Question: I am using Python v2.7 for this work.
As an input i have a relatively white image with a clear black line on it. The line is always linear, no polynomial of second or above order. The line can be anyway on the image
I am trying to define the equation of this line in the form of y = ax +b
Currently my approach would be to find which pixel belongs to the line then do a linear regression to get the equation. But i am trying to find out which function in python i need to use to achieve this and this is where I would need some help
Or maybe you have an even simpler way of doing it.
adding one image as example

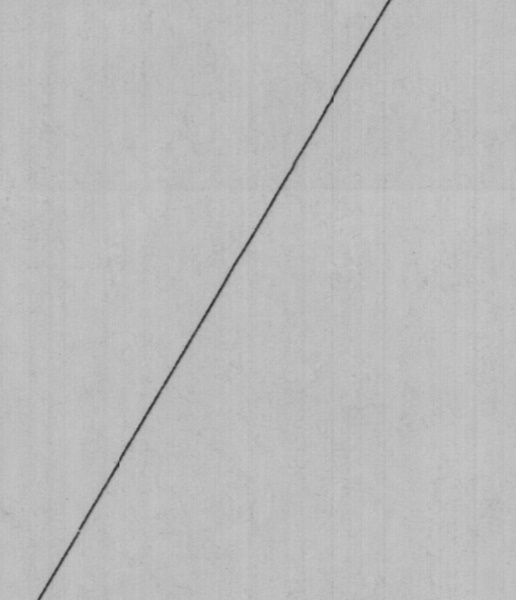
Answer: Okay so i found the way i wanted to do quite simply in the end
'''
def estimate_coef(x, y):
# number of observations/points
n = np.size(x)
# mean of x and y vector
m_x, m_y = np.mean(x), np.mean(y)
# calculating cross-deviation and deviation about x
SS_xy = np.sum(y*x) - n*m_y*m_x
SS_xx = np.sum(x*x) - n*m_x*m_x
# calculating regression coefficients
a = SS_xy / SS_xx
b = m_y - a*m_x
return(a, b)
# MAIN CODE
# 1. Read image
# 2. find where the pixel belonging to the line are located
# 3. perform linear regression to get coeff
image = [] # contain the image read
# for all images to analyze
for x in range(len(dut.images)):
print "
image ",x, dut.images[x]
# read image (convert to greyscale)
image = imread(dut.images[x], mode="L")
height = image.shape[0] - 1
threshold = (np.min(image) + np.max(image)) / 2
line = np.where(image < threshold) #get coordinate of the pixel belonging to the line
x = line[1] # store the x position
y = height - line[0] # store the y position. Need to invert because of image origine being on top left corner instead of bottom left
#position = np.array([x,y])
a, b = estimate_coef(x, y)
print("Estimated coefficients:
a = %.6f
b = %.6f" % (a, b))
'''